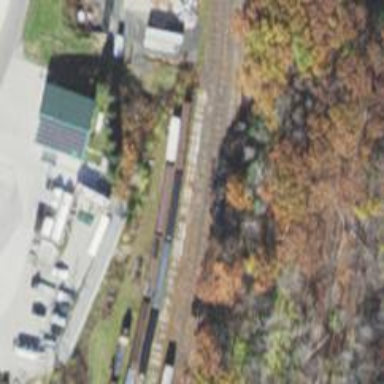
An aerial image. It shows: Railway siding for service.